Interaction volume radius: 10 \u00c5
Interaction volume height: 20 \u00c5
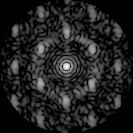
Disorder parameter: 0.5502